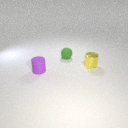
small yellow metal cylinder to the right of small green rubber sphere